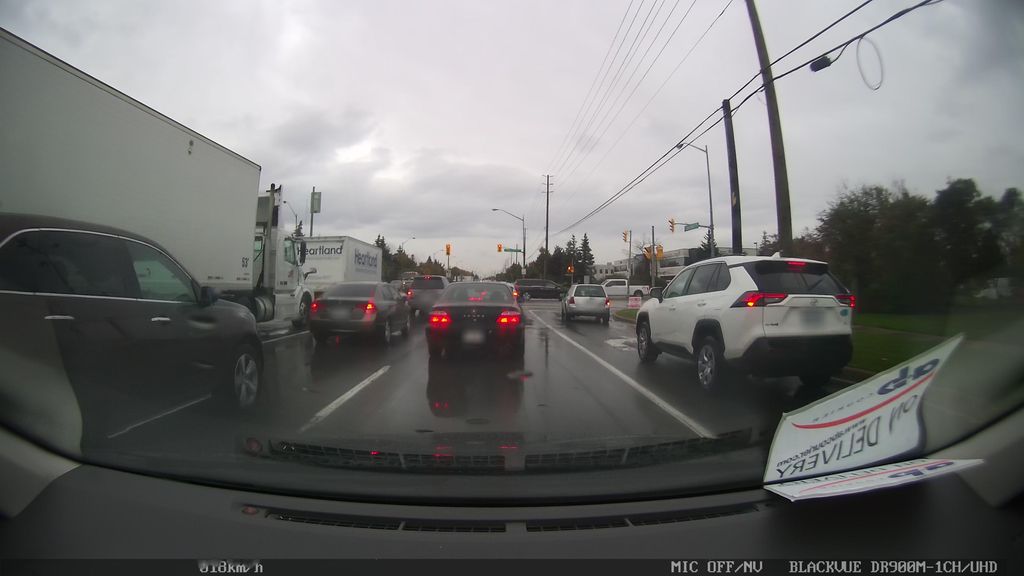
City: toronto